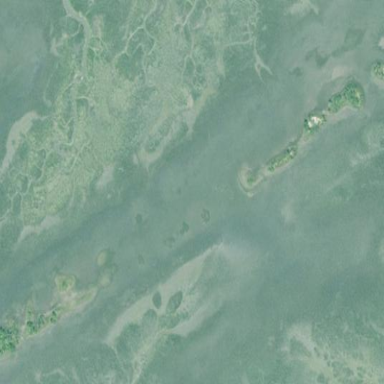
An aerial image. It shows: Saltmarsh wetland with tidal influence.